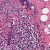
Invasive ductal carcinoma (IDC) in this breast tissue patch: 0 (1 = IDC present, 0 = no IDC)